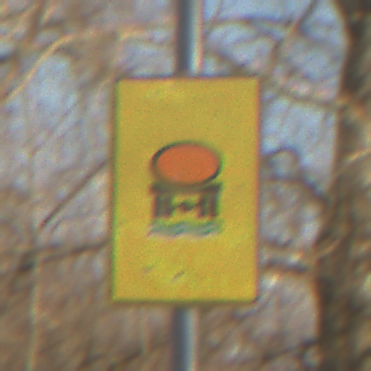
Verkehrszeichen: FahrzeugeMitWassergefaehrdenderLadungOhnePfeilsymbol
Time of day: SunriseSunset
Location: Outdoor (Nature)
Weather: PartlyCloudy
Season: NotSpecified
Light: Natural